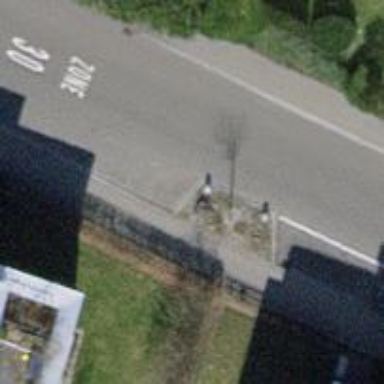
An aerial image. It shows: Residential road with asphalt surface. Both sides have sidewalks.